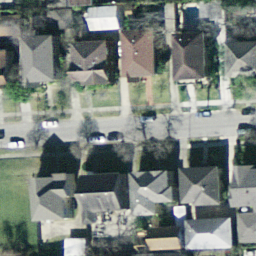
Label: residential